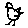
Label: bird